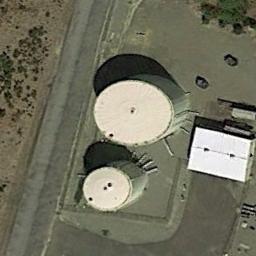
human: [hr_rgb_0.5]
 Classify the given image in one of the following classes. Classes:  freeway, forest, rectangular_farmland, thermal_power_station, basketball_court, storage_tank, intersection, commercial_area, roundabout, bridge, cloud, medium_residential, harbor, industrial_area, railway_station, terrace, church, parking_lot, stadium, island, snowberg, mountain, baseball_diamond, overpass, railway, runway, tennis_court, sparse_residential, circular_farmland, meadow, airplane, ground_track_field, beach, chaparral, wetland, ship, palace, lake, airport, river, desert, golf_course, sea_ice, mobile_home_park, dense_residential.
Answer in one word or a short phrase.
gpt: storage_tank